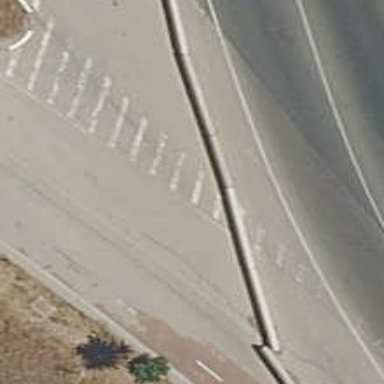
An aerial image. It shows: Cycleway.